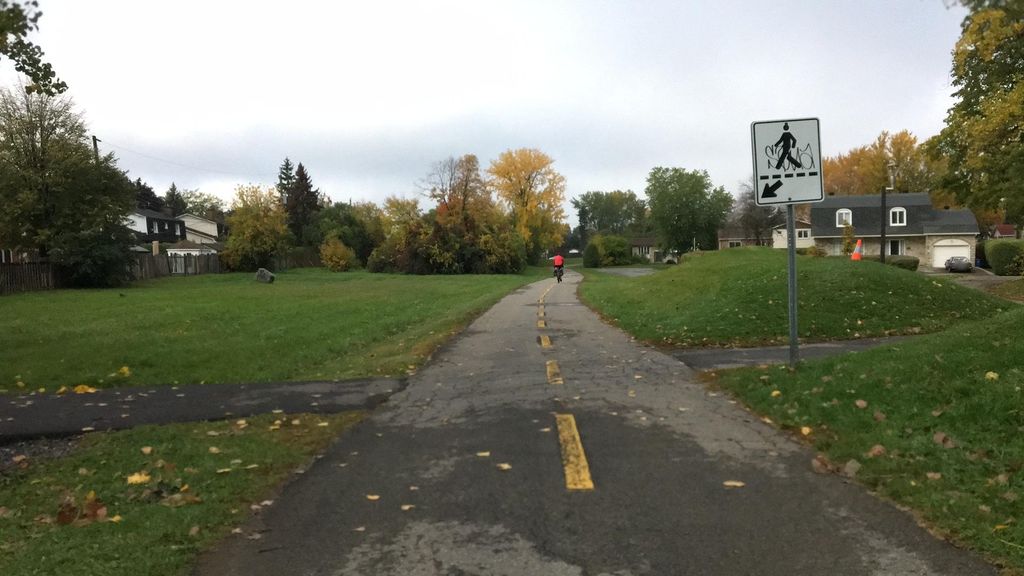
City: montreal